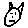
Label: cat